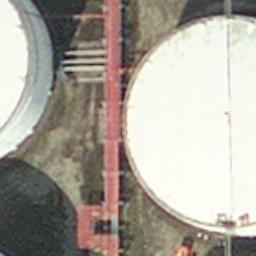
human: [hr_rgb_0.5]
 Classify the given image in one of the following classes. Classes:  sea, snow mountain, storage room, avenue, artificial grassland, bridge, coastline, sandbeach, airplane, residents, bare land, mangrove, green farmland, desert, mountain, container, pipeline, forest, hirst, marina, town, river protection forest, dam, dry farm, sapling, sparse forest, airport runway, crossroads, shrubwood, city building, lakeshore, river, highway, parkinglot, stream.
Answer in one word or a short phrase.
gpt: storage room